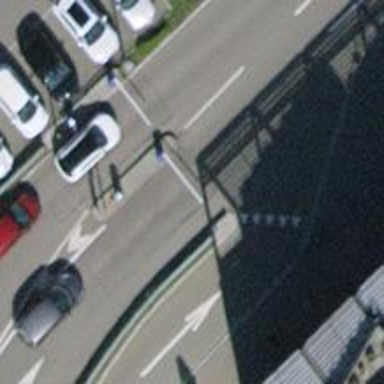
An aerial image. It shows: Lift gate barrier.